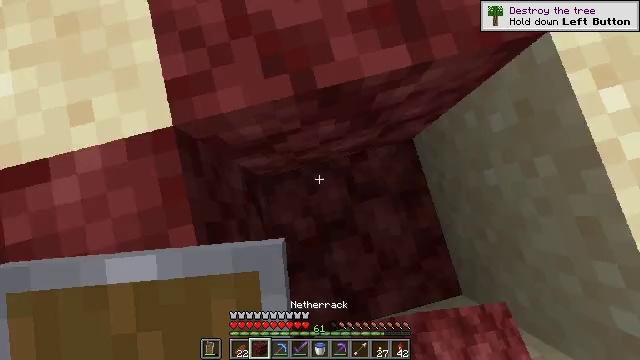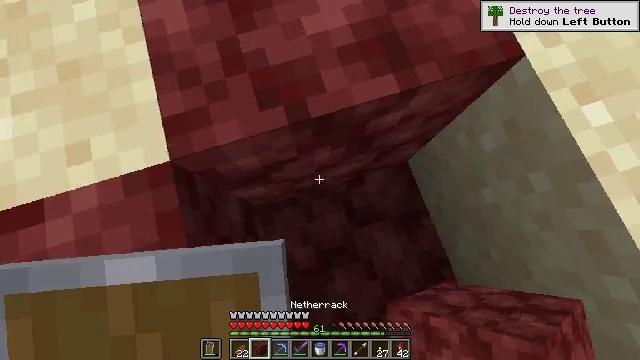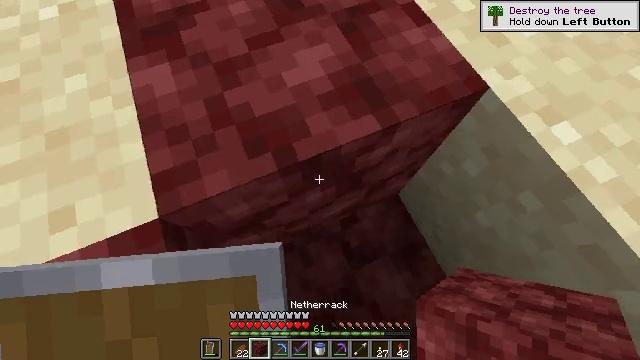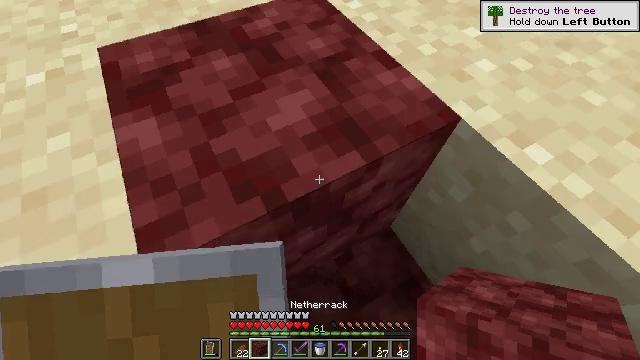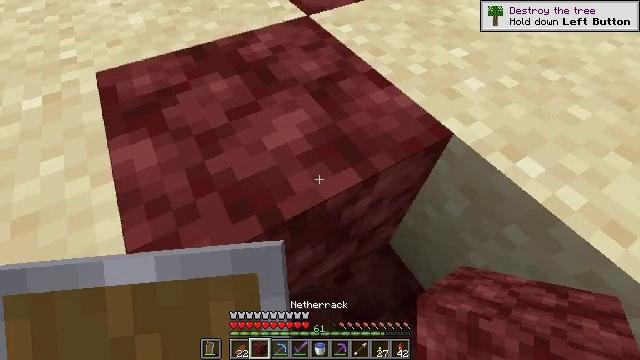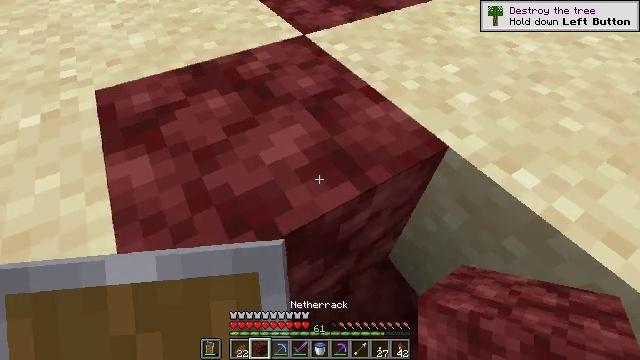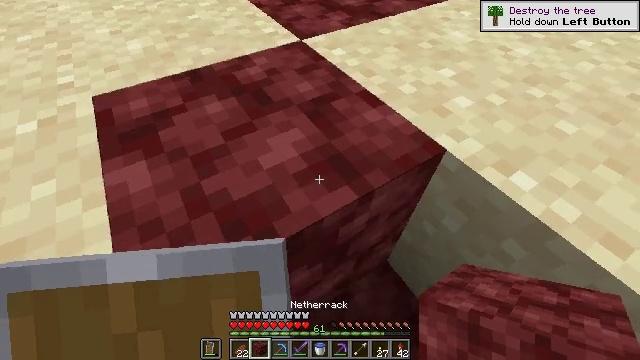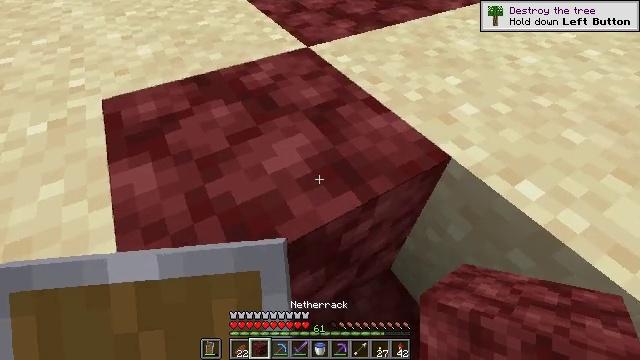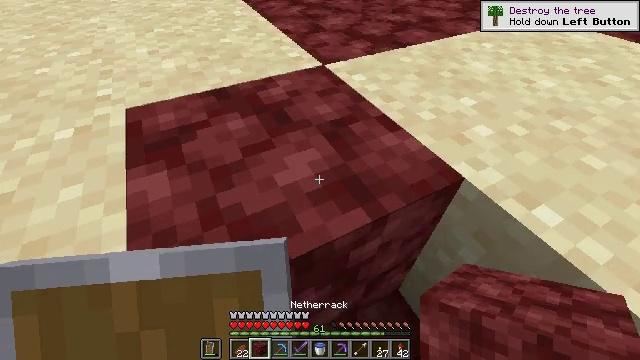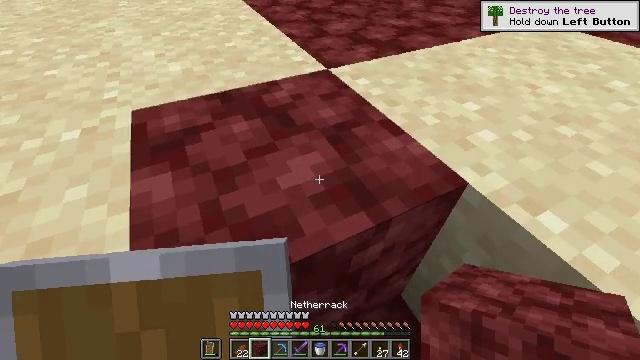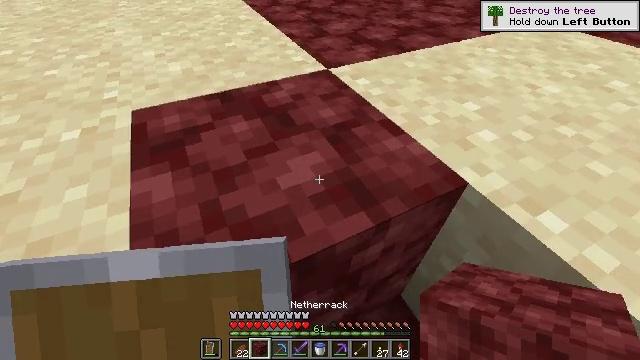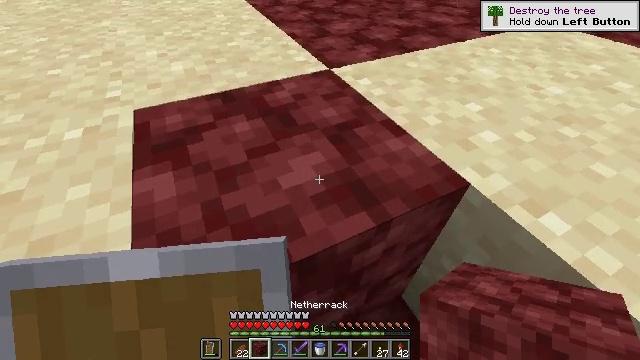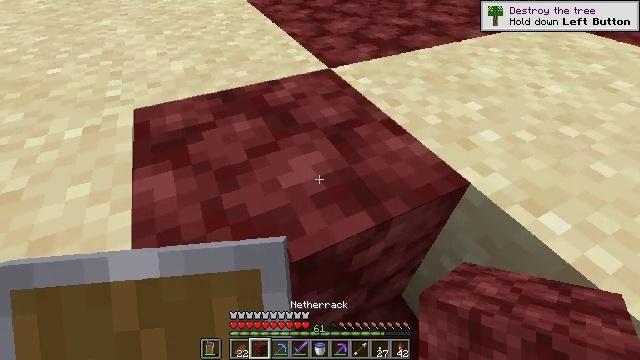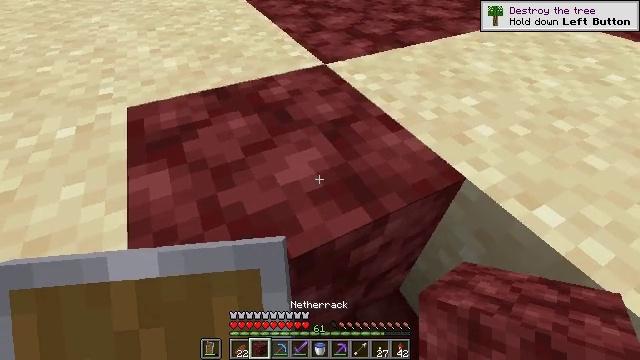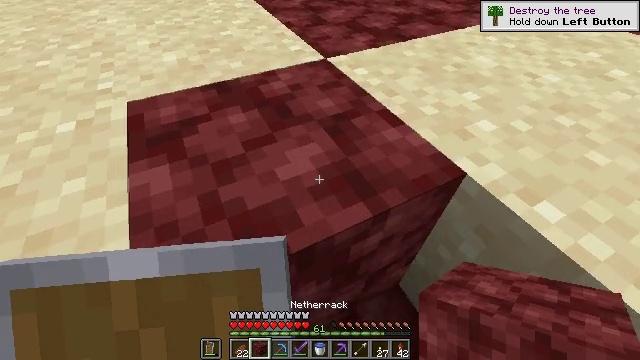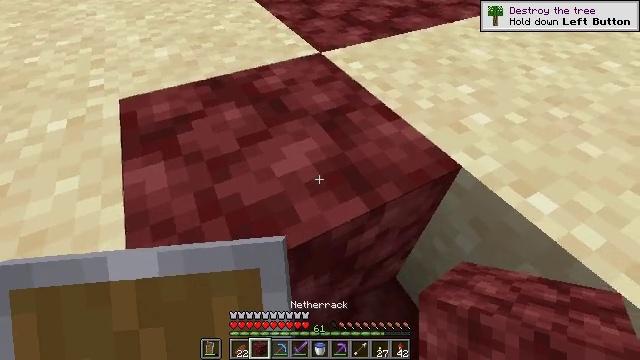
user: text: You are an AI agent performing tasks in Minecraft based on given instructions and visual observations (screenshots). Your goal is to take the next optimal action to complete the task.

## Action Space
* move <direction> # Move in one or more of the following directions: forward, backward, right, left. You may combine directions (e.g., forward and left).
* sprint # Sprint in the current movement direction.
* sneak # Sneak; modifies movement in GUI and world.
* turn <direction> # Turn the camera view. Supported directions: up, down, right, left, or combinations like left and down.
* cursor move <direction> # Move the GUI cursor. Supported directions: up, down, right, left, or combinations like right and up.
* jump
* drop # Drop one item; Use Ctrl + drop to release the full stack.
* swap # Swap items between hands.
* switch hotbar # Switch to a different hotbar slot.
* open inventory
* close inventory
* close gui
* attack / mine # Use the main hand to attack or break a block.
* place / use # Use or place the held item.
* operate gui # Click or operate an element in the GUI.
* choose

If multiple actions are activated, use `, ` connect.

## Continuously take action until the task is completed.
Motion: motion action
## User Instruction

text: Retrieve a magma block for building or traps.
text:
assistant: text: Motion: turn right and up
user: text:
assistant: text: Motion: turn right and up
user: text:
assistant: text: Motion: turn right and up
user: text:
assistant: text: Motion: turn right and up
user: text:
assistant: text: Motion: turn up
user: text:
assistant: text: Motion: no_op
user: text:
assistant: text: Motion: turn left and up
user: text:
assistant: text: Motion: turn left and up
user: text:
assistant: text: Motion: no_op
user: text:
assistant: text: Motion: no_op
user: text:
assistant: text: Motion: no_op
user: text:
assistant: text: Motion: no_op
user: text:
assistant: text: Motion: turn right
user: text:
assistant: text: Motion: turn down
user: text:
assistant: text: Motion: turn right and down
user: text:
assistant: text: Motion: no_op
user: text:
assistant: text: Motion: move forward, jump
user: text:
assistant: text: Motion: move forward, jump
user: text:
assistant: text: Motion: move forward, jump
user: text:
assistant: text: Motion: move forward, jump
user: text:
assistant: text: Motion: move forward, jump
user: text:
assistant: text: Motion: move forward, turn right
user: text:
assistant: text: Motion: move forward, turn right
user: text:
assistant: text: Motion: move forward, turn right
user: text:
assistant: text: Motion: move forward
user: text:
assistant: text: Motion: move forward
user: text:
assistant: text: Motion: move forward, turn right
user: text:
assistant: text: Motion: no_op
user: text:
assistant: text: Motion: turn right
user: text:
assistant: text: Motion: turn right